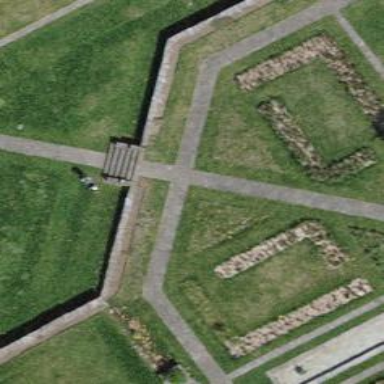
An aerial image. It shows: Footway covered with grass pavers.